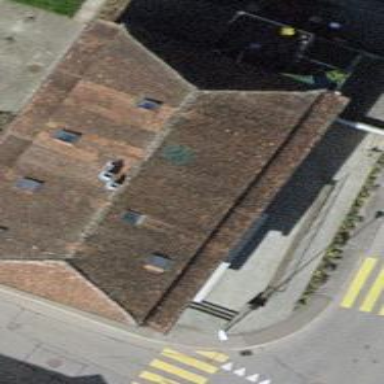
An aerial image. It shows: Building that serves as hostel for tourism.